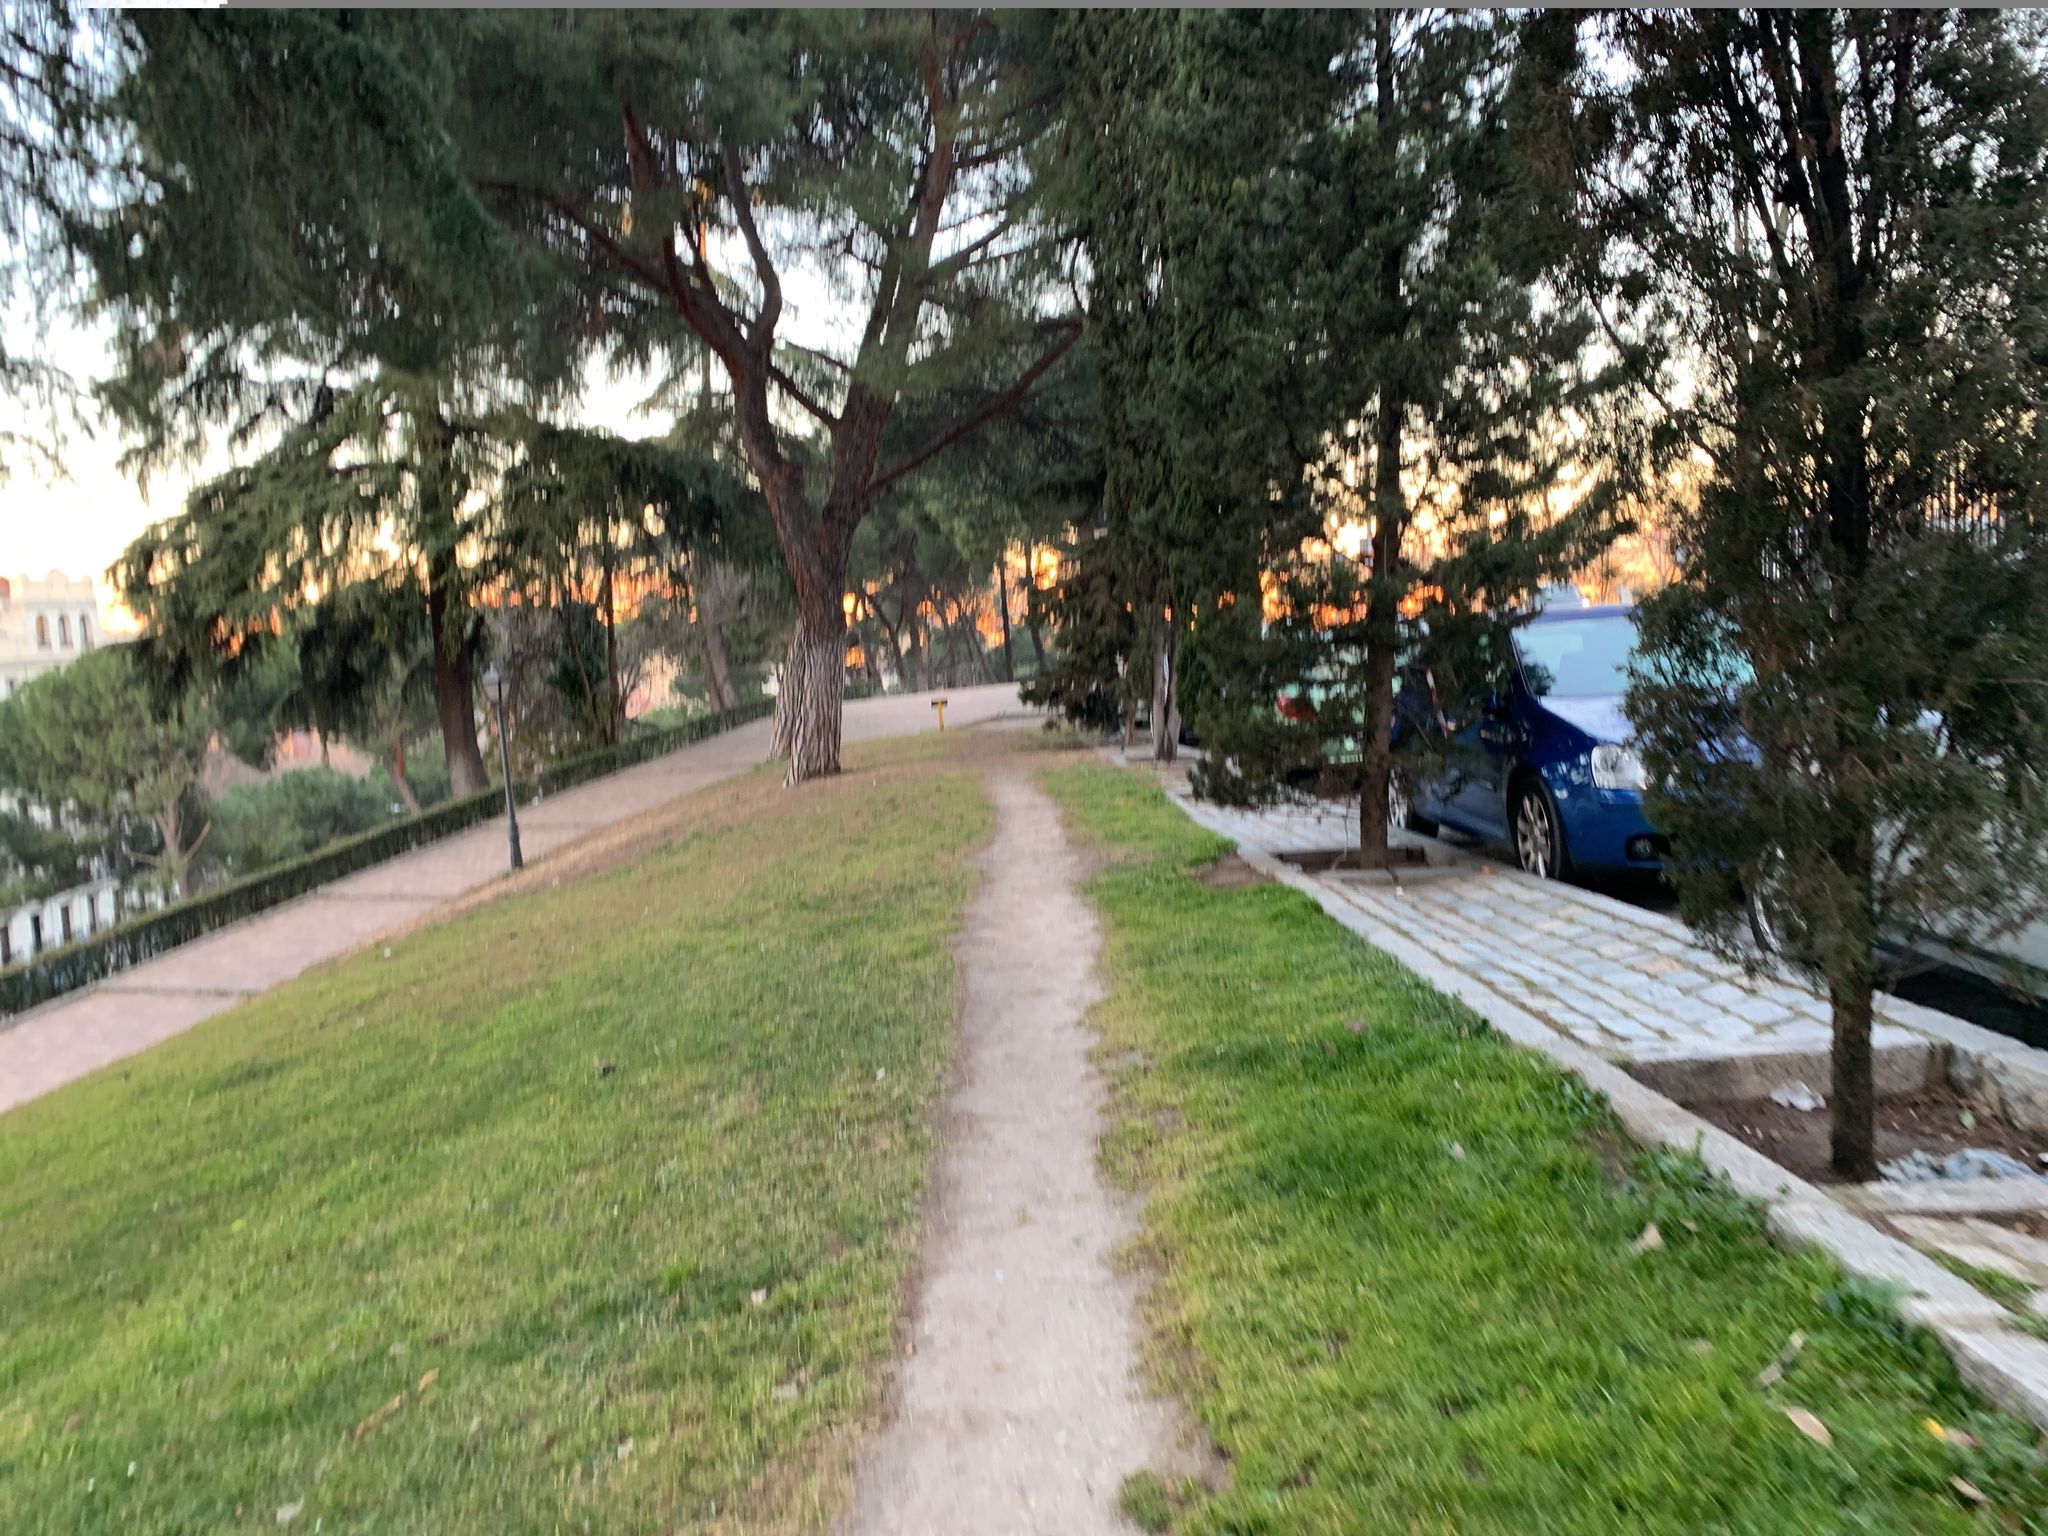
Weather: clear
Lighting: day
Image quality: slightly poor
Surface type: walking surface
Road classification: steps, pedestrian, service
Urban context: urban centre
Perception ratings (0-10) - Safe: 5.7, Lively: 7.5, Beautiful: 8.29, Boring: 3.15, Depressing: 4.39, Wealthy: 8.5